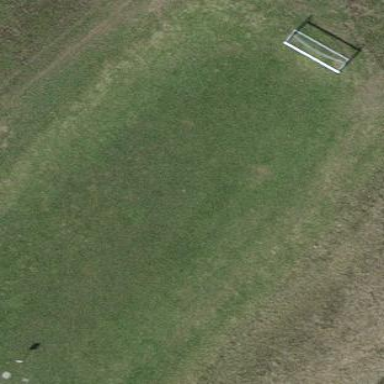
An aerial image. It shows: Soccer pitch designated for leisure and sports activities.